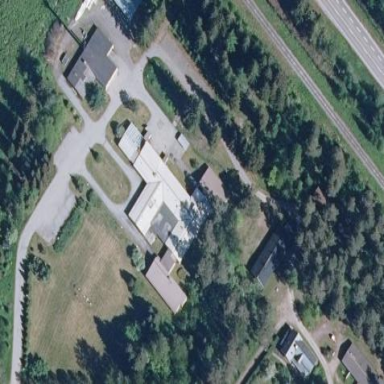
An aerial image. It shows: Public building.